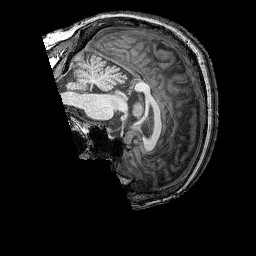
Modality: T1w
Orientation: sagittal
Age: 53
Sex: male
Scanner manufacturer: siemens
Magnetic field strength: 3 T
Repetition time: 2.25 s
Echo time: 0.00415 s